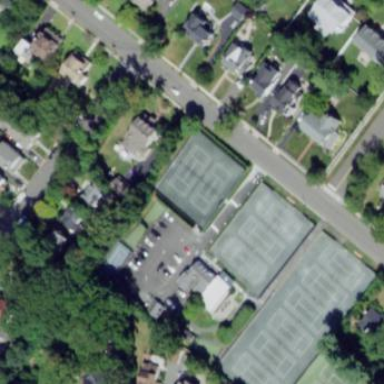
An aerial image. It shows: Tennis court on the leisure land pitch.